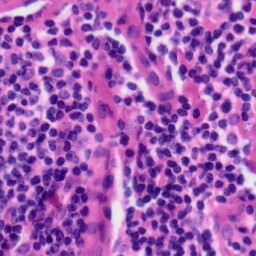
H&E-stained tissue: Tonsil